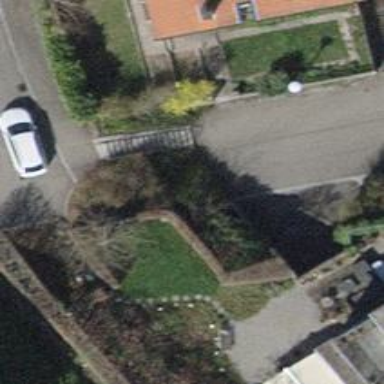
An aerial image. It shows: Concrete steps with ramp available for accessibility.